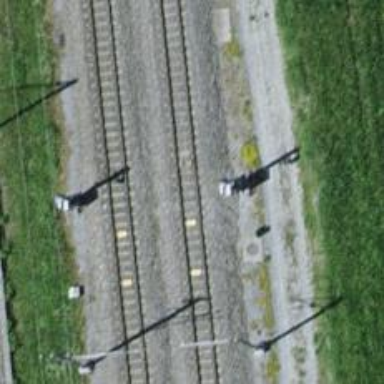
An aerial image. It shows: Railway signal.